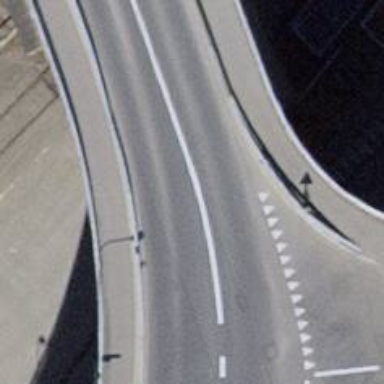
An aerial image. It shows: Primary highway bridge with asphalt surface and sidewalks on both sides.